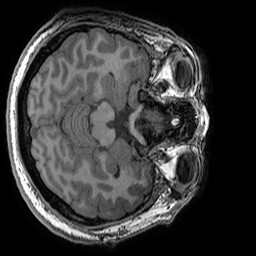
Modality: T1w
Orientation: axial
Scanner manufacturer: ge
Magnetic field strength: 3 T
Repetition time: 0.008156 s
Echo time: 0.00318 s